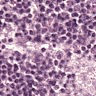
Metastatic tissue present: no